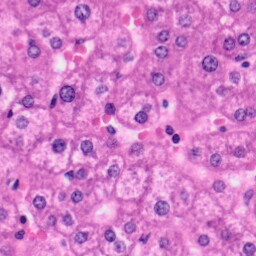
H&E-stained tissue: Liver